Question: :
- - - - -
This is a screenshot of what I currently have, and an overview:

At the moment, it currently highlights the top ten, and if two values are the same, highlight them the same color, but it does not hightlight another one after 10.
'''
var c_tds = $('td.city');
var c_arr = $.makeArray(c_tds);
c_arr.sort(function(a,b) {
var A = $(a).attr('data-distance');
var B = $(b).attr('data-distance');
return B - A;
});
for ( var i = 1; i <= 5; i++ ) {
var A1 = $(c_arr[c_arr.length-i]); var A2 = $(c_arr[c_arr.length-(i-1)]);
if(A1.attr('data-distance') == A2.attr('data-distance')){ console.log(A1); }
A1.addClass('success');
}
for ( var i = 6; i <= 10; i++ ) {
var B1 = $(c_arr[c_arr.length-i]); var B2 = $(c_arr[c_arr.length-(i-1)]);
if(B1.attr('data-distance') == B2.attr('data-distance')){ console.log(i); if(i == 6) { B1.addClass('success'); } else { B1.addClass('warning'); } } else {
B1.addClass('warning');
}
}
'''
How can I get it so that if two values are the same, then add an extra one to highlight (keeping the minimum highlight count of 10)
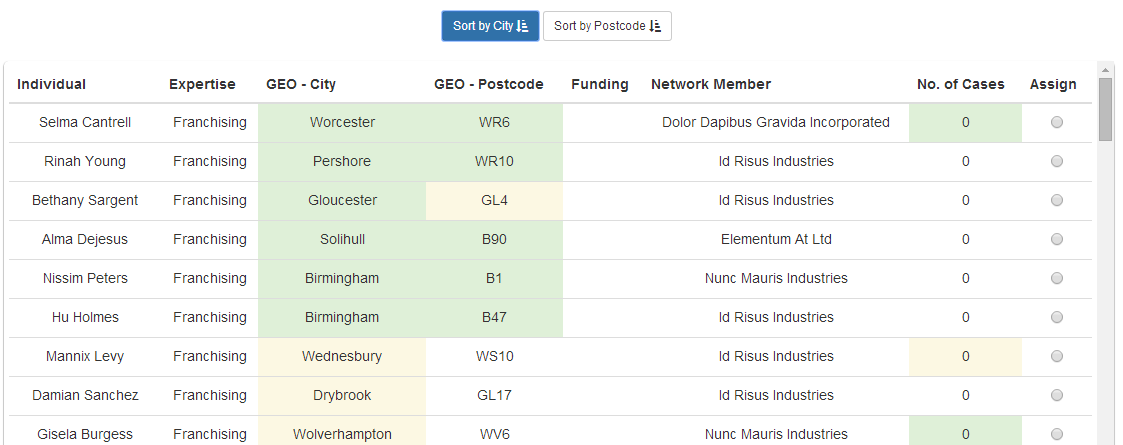
Answer: You can feed the magic number 10 to a mutable variable:
'''
var maxHighlightsLength = 10;
for ( var i = 6; i <= maxHighlightsLength ; i++ ) {
var B1 = $(c_arr[c_arr.length-i]); var B2 = $(c_arr[c_arr.length-(i-1)]);
if(B1.attr('data-distance') == B2.attr('data-distance')){ maxHighlightsLength++; if(i == 6) { B1.addClass('success'); } else { B1.addClass('warning'); } } else {
B1.addClass('warning');
}
}
'''
Note that this way you get a corner case where is highlighted. You might want to add special handling for it (You can do the same for both loops)